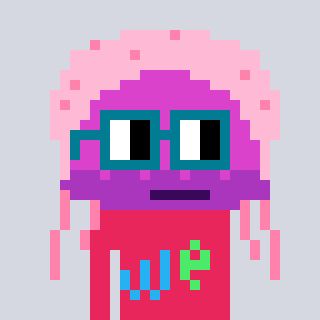
a pixel art character with square dark green glasses, a jellyfish-shaped head and a redpinkish-colored body on a cool background